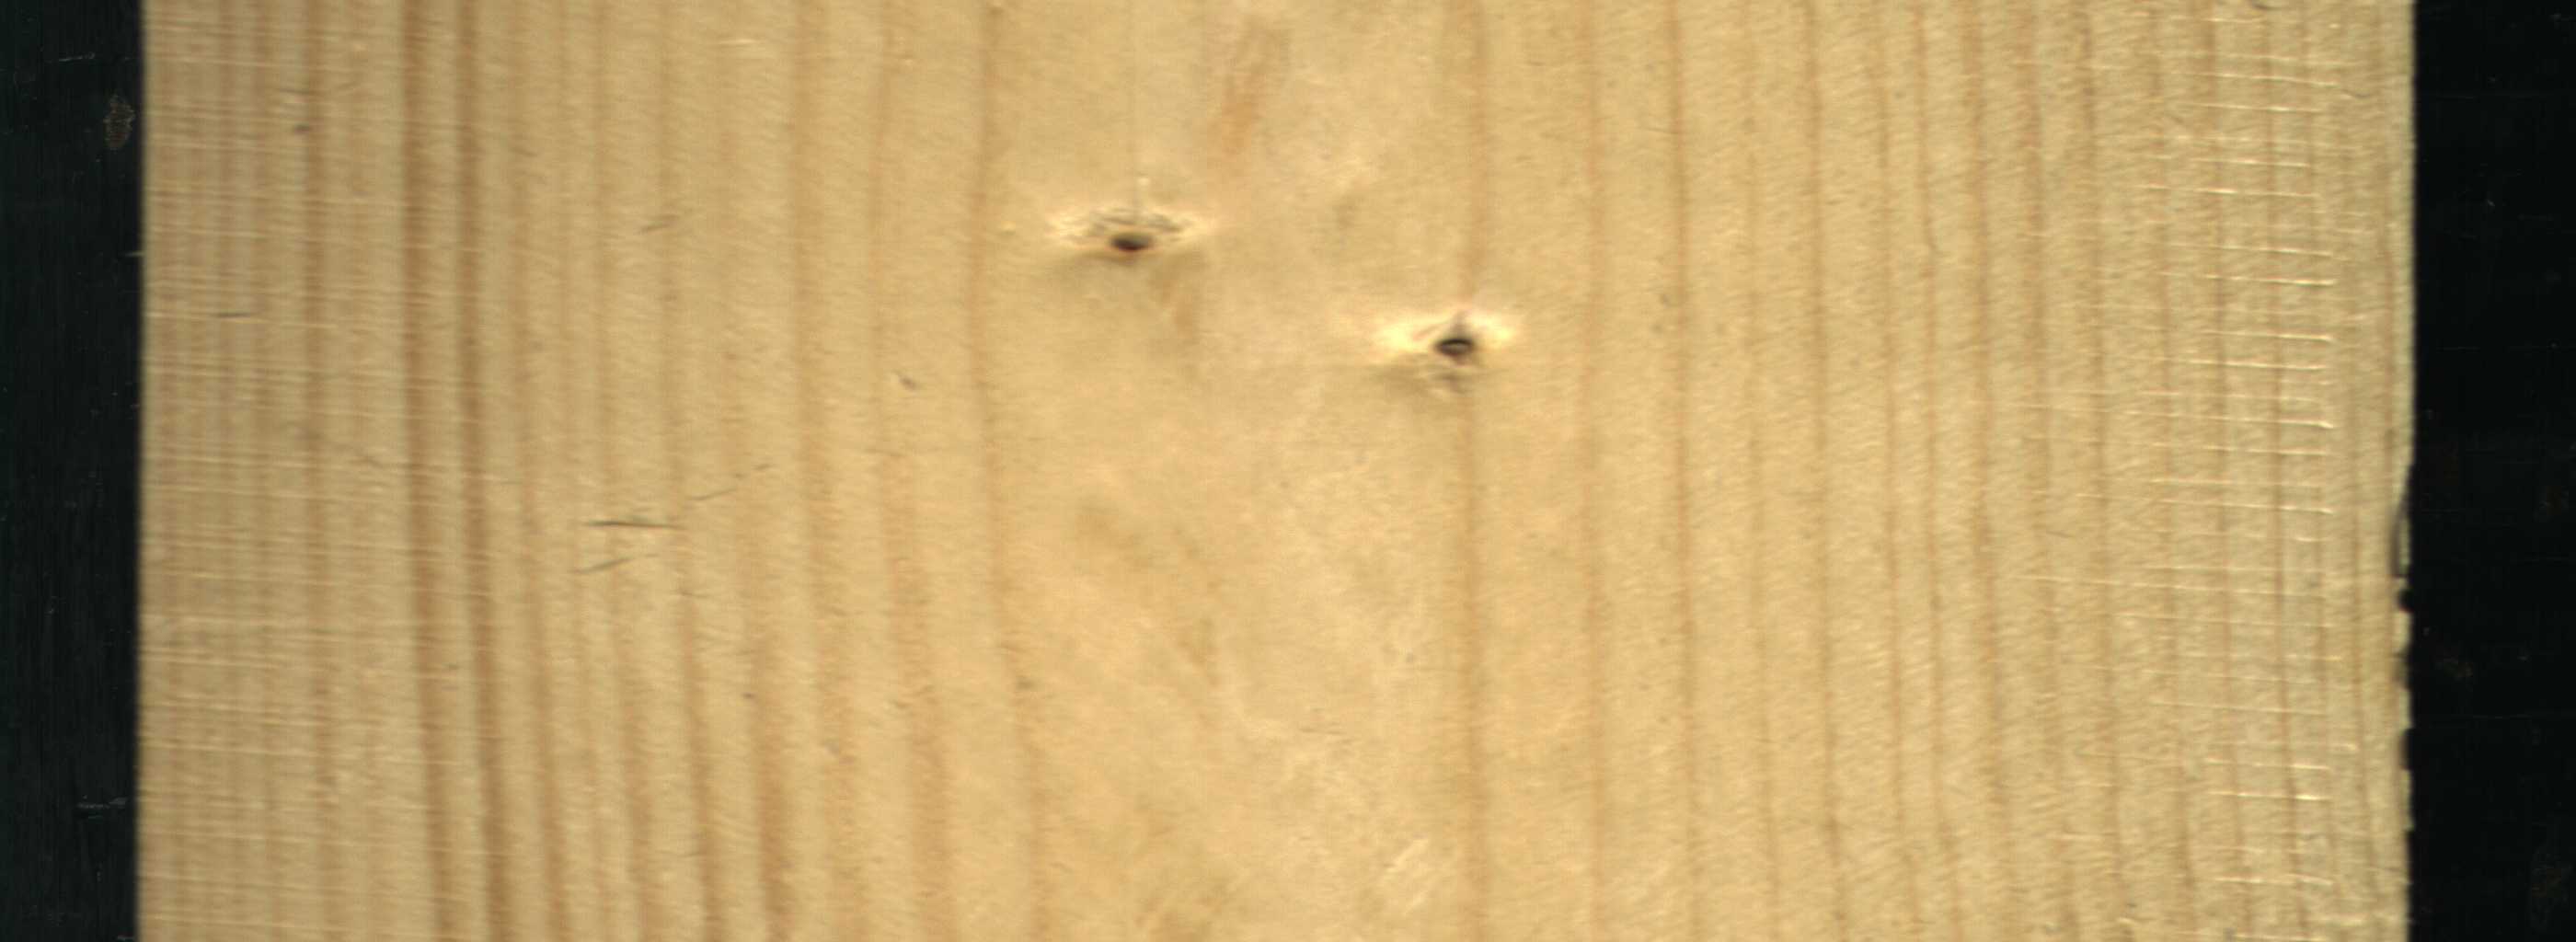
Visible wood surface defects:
Live_Knot
Live_Knot